Question:
Running the iOS12 Simulator on xcode10 failed. but other versions of the Simulator were normal.
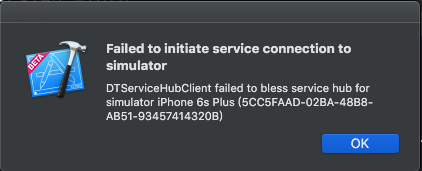
Answer:
The problem is solved by moving the xcode file location under the application file, then restarting the xcode and running it.